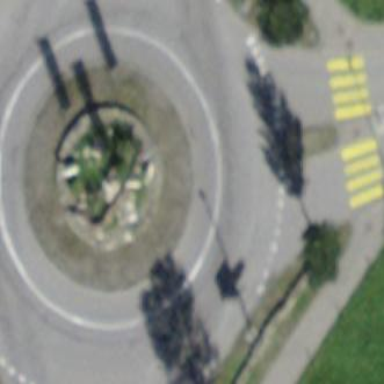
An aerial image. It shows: Secondary road with asphalt surface leading to roundabout. There is separate sidewalk along the road.